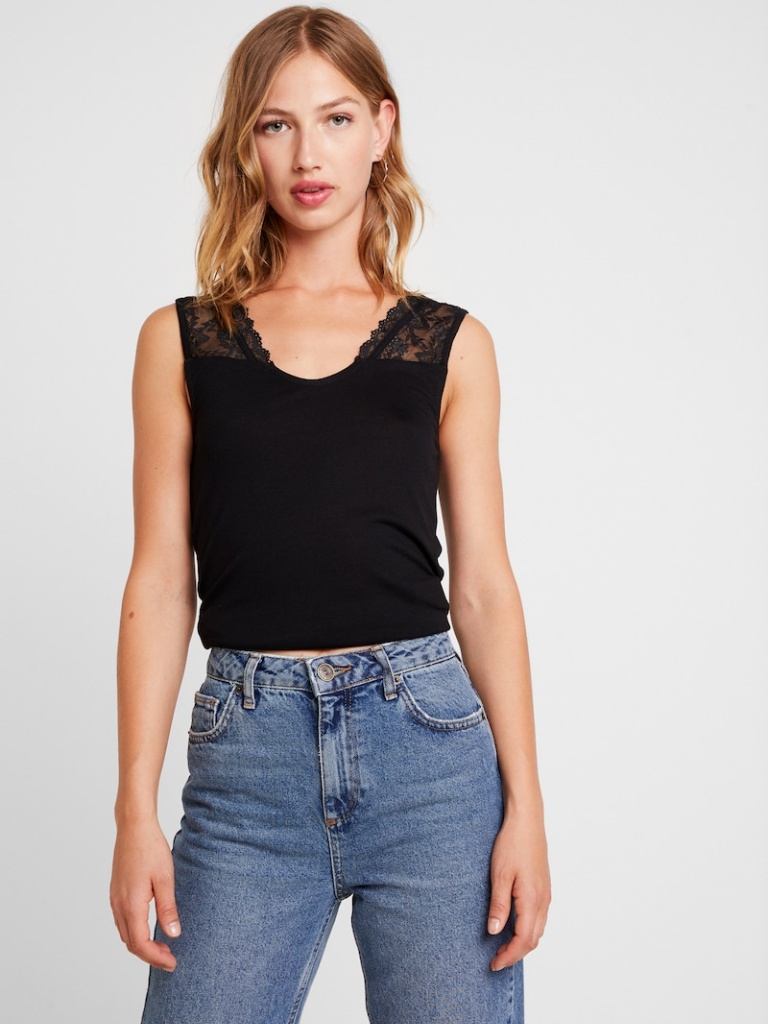
cotton tight sleeveless hip length Fully Tucked in scoop tank